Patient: sex M, age 44
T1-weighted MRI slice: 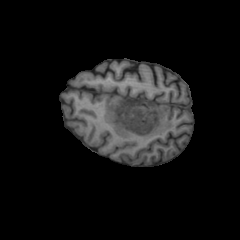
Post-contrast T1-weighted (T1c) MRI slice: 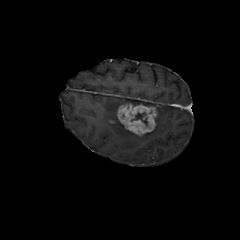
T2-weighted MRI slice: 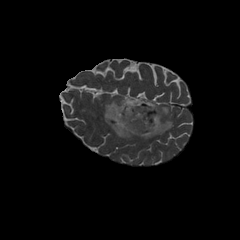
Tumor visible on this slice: yes
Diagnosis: Glioblastoma, IDH-wildtype
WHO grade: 4